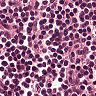
Metastatic tissue present: no